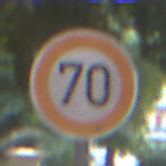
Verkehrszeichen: Geschwindigkeit70
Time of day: MorningAfternoon
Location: Outdoor (Suburban)
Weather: PartlyCloudy
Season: NotSpecified
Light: Natural